Question: I used the linked post to try out generating some XML in PHP, but in the browser when it echos the XML, it's just a string, with no structure. What am I doing wrong?
<URL>
Here's an image of the output:
Here's the code in my PHP file:
'''
/* create a dom document with encoding utf8 */
$domtree = new DOMDocument('0.9', 'UTF-8');
/* create the root element of the xml tree */
$xmlRoot = $domtree->createElement("xml");
/* append it to the document created */
$xmlRoot = $domtree->appendChild($xmlRoot);
$currentTrack = $domtree->createElement("track");
$currentTrack = $xmlRoot->appendChild($currentTrack);
/* you should enclose the following two lines in a cicle */
$currentTrack->appendChild($domtree->createElement('path','song1.mp3'));
$currentTrack->appendChild($domtree->createElement('track_title','title of song1.mp3'));
$currentTrack->appendChild($domtree->createElement('path','song2.mp3'));
$currentTrack->appendChild($domtree->createElement('track_title','title of song2.mp3'));
/* get the xml printed */
echo $domtree->saveXML();
'''
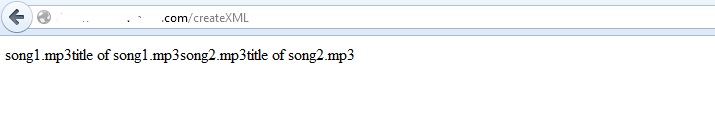
Answer: It looks like you are using Firefox to view the XML, and it has no stylesheet to sytle the unknown elements. Therefore it is just outputing the text nodes of all of the elements in document order.
If you view the source you will likely see that it is, in fact, well-formed XML.
You can confirm this by right-clicking in the page, and selecting "View Source" from the context menu.